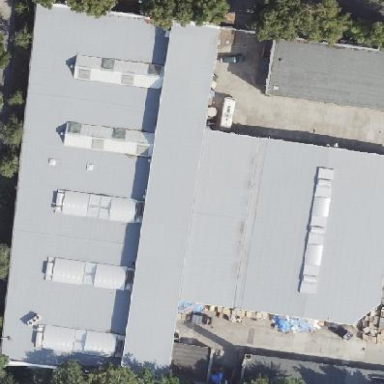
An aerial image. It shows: Warehouse.